Question: HTML5 provides an auto popup validation message.
How can I remove this popup and display the message next to the related field?
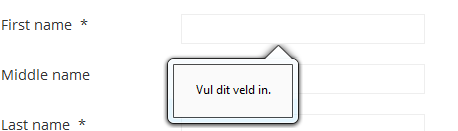
Answer: The actual format of the popup validation message is browser-specific, so you're not going to find a cross-browser, pure-HTML way of changing the way the built-in validation messages are displayed.
If you're willing to use jQuery, consider using something like the <URL> plugin, to name just one example.
If you require pure HTML/CSS, your options are quite limited. A few browsers (Webkit-based browsers) will allow the popup boxes to be customized with browser-specific CSS as described in this post: <URL>
While it does not control the validation popup, the input itself can be styled using the ':valid' and ':invalid' CSS pseudo-classes. For example:
'''
input:valid {
background-color: #FFFFFF;
}
input:invalid {
background-color: red;
}
'''